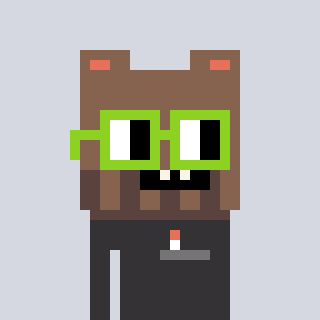
a pixel art character with square light green glasses, a bear-shaped head and a grayscale-colored body on a cool background